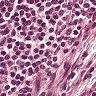
Metastatic tissue present: no